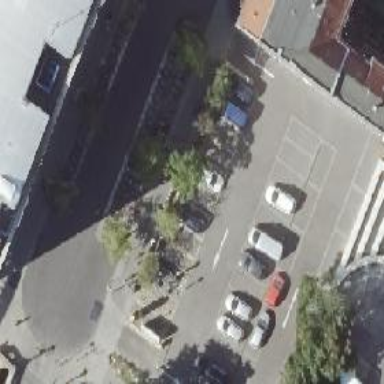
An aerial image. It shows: Car rental facility.